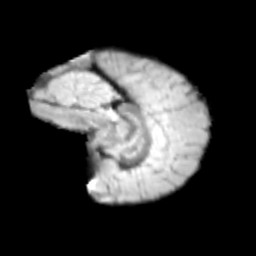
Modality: T2w
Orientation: sagittal
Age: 10
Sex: male
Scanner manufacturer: siemens
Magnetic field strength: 3 T
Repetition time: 3.8 s
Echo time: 0.07 s